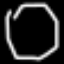
Label: octagon